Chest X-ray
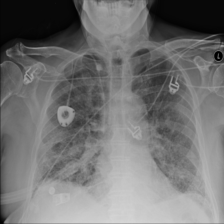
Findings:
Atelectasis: negative
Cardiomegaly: negative
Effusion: negative
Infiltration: positive
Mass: negative
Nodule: positive
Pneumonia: negative
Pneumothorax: negative
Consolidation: negative
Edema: negative
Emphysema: negative
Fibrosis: negative
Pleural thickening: negative
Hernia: negative